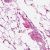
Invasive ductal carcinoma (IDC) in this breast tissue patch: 0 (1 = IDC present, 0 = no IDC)